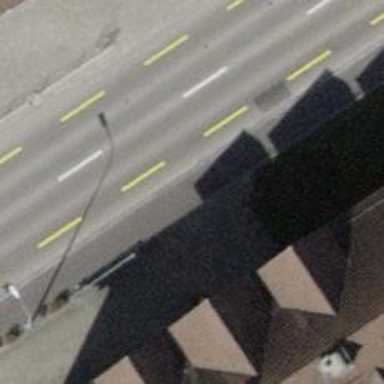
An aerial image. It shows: Sidewalk.